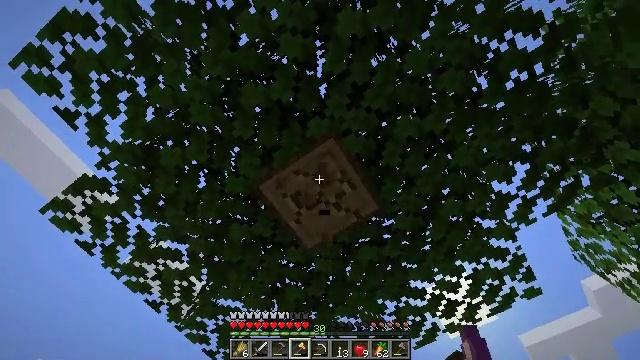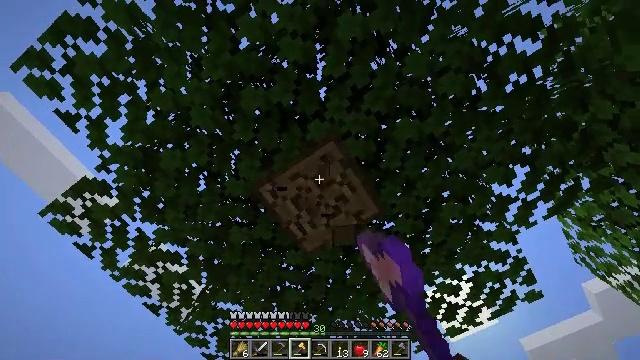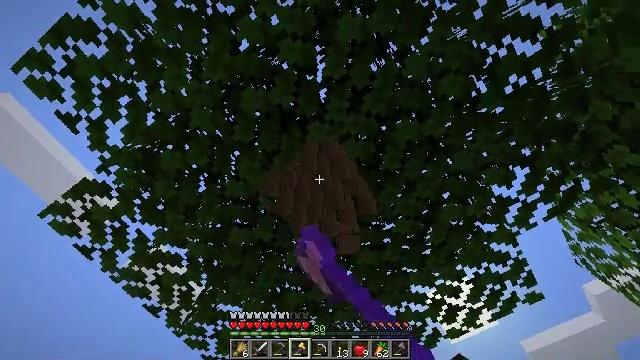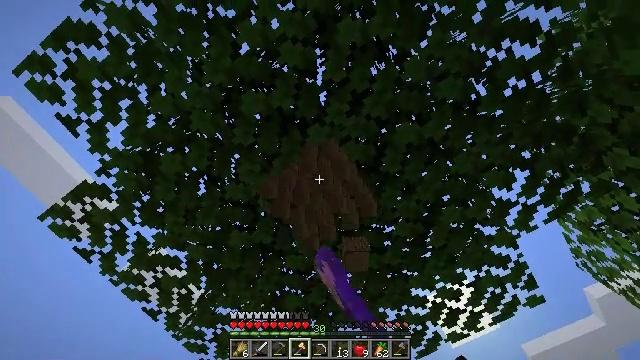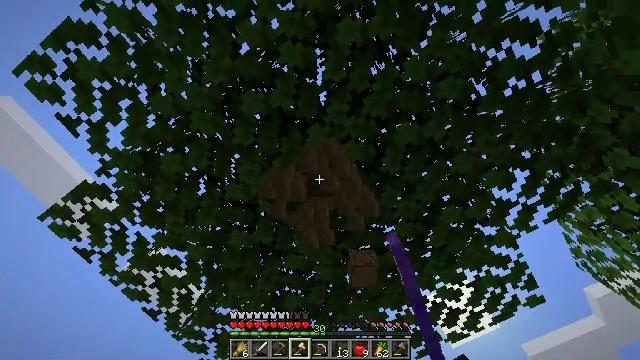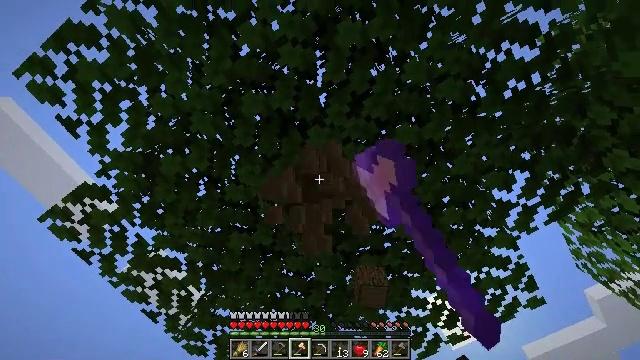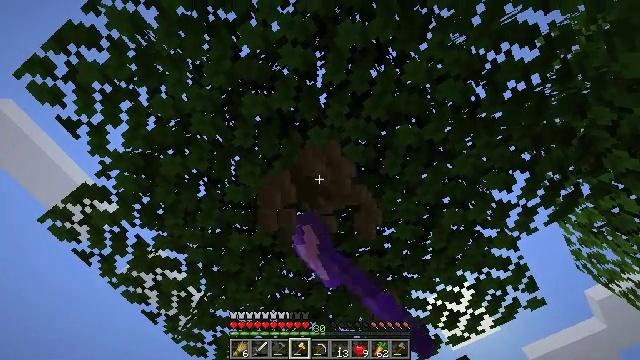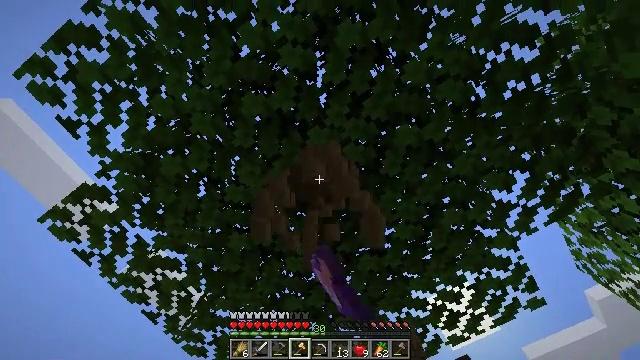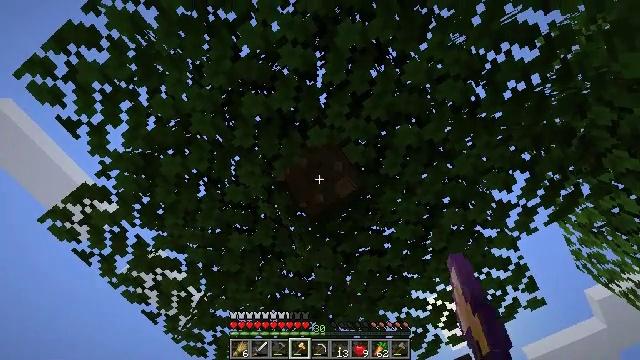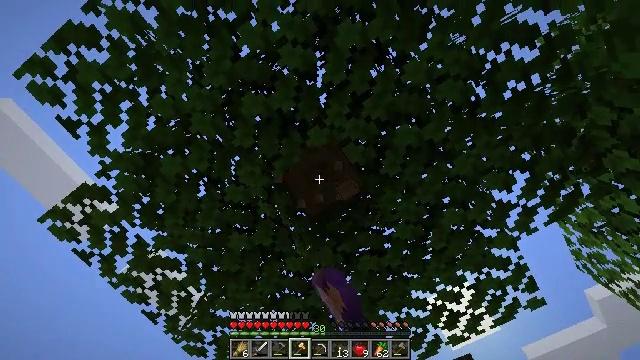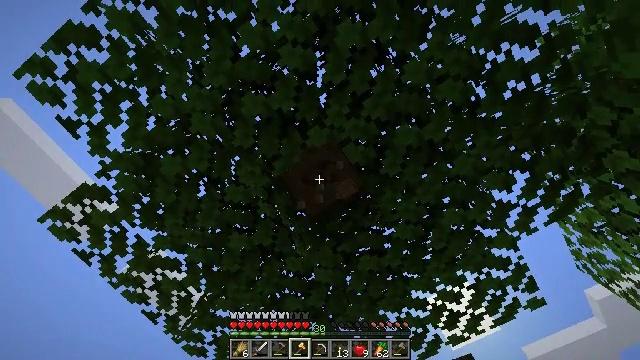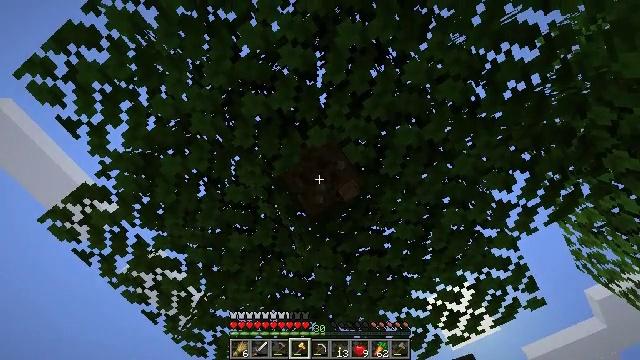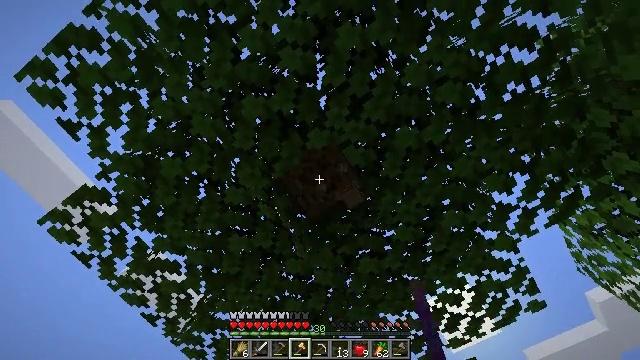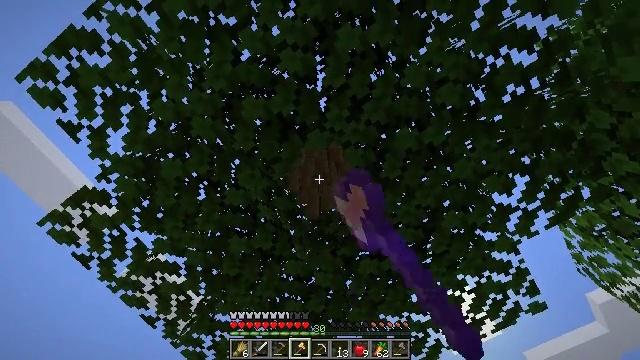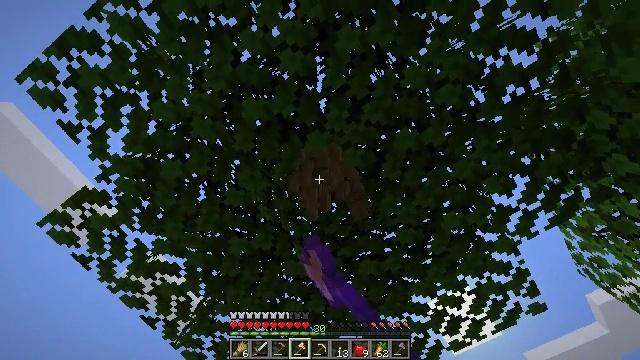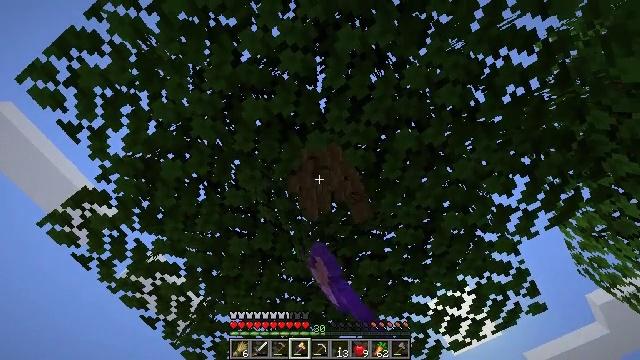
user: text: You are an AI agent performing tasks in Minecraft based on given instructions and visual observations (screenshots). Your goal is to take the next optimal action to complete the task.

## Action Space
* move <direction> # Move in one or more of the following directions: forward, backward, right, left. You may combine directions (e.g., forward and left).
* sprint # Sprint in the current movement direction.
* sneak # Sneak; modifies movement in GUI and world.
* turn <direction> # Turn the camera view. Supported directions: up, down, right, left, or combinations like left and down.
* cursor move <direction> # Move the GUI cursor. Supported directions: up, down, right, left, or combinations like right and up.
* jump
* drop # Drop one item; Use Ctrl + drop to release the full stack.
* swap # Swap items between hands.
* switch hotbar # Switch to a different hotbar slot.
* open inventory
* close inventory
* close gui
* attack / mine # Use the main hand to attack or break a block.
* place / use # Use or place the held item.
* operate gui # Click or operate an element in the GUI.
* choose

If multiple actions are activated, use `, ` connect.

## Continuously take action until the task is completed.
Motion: motion action
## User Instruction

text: Chop down the oak log.
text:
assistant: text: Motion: attack / mine
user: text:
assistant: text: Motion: attack / mine
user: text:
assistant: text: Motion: attack / mine
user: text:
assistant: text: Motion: attack / mine
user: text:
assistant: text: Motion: attack / mine
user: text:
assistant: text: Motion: attack / mine
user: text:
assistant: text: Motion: attack / mine
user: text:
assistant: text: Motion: attack / mine
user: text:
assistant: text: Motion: attack / mine
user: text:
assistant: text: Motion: attack / mine
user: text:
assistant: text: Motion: attack / mine
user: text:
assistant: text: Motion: attack / mine
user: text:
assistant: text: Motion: attack / mine
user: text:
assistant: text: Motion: attack / mine
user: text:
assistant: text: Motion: attack / mine
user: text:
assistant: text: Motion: attack / mine
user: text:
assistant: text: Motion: attack / mine
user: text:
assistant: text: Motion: attack / mine
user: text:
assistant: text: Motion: attack / mine
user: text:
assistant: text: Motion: attack / mine
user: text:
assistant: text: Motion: attack / mine
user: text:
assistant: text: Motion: no_op
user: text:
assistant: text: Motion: move forward
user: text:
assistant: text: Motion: move forward
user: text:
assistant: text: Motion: move forward
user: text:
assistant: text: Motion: move forward
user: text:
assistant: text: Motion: move forward, jump
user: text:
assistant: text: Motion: move forward, jump
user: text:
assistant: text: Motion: move forward, turn right, jump
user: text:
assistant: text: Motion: move forward and move right, turn right, jump